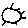
Label: sun